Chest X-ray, PA view. Patient: 26 years old, sex F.
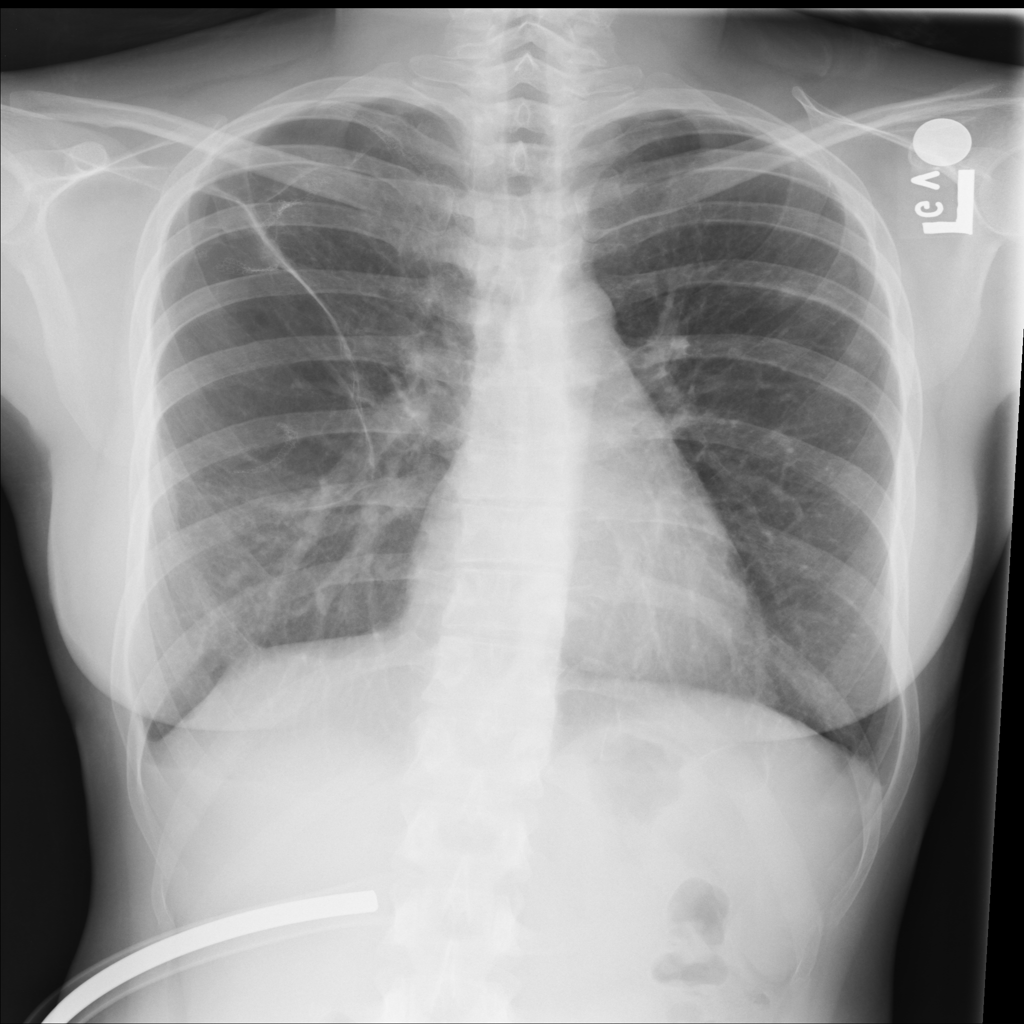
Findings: No Finding